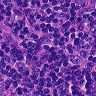
Metastatic tissue present: no